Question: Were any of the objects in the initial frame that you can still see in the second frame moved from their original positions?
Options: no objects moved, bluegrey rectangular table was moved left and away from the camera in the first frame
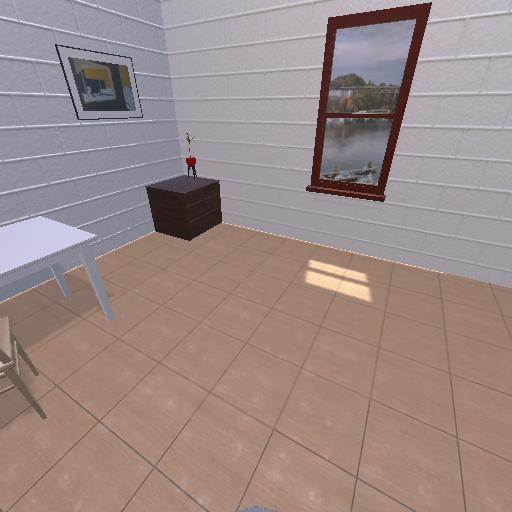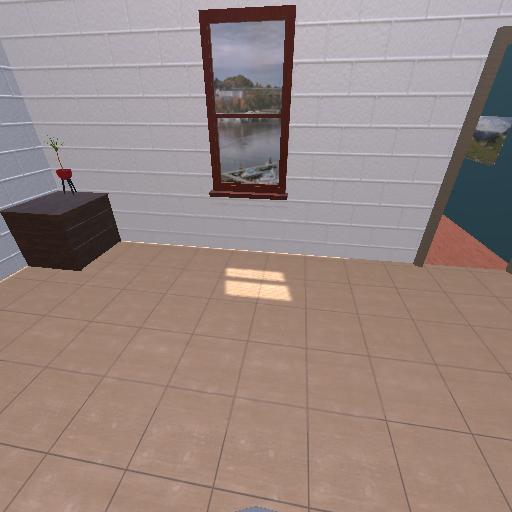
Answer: no objects moved